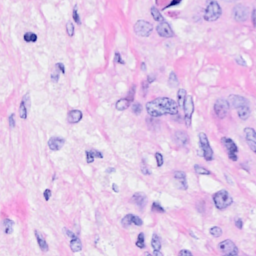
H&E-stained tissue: Breast